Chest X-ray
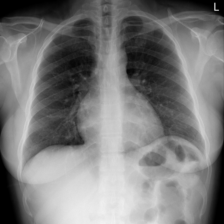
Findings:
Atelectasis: negative
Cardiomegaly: negative
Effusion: negative
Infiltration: negative
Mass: negative
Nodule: negative
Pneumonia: negative
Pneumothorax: negative
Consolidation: negative
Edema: negative
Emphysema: negative
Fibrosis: negative
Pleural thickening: negative
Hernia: negative